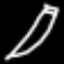
Label: pencil